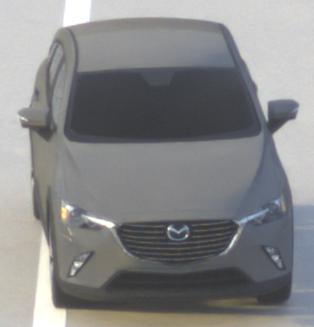
Make: Mazda
Model: CX-3 SKYACTIV-G 120
Detailed model: CX-3 (DK)
Model produced from: 2015/06
Model produced until: 2018/06
Doors: 5
Color: gray
Road condition: dry road
Daytime: sunrise or sunset
Contrast: low contrast